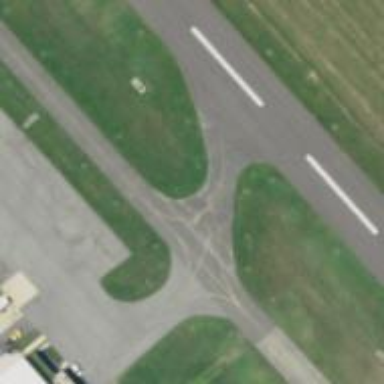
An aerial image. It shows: Image of taxiway at airport.